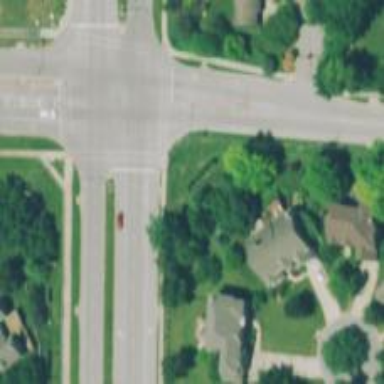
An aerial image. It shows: Road with dash markings.